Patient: sex F, age 70
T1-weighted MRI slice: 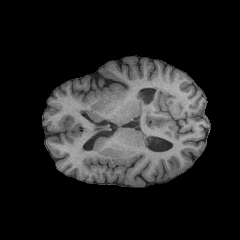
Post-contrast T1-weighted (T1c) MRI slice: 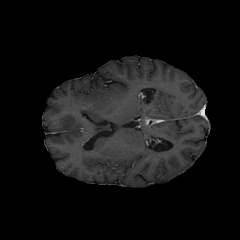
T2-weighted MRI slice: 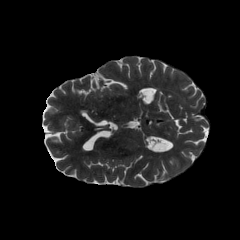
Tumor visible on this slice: no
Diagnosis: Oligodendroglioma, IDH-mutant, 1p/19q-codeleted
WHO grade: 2